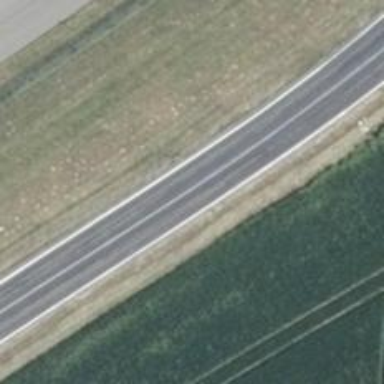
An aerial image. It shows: Secondary road with asphalt surface.